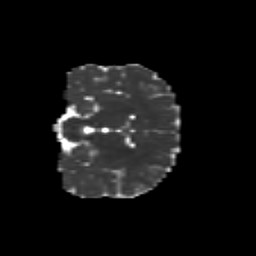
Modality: MD
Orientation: coronal
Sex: male
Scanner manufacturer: siemens
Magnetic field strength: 3 T
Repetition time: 5 s
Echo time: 0.071 s